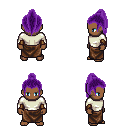
a pixel art fantasy rpg character, male body template, human, dark skin, white long-sleeve shirt, robe skirt, purple long topknot hairstyle, leather bracers, four views (front, back, left, right), 2x2 character sprite sheet, small pixel art, hard edges, no anti-aliasing